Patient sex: M
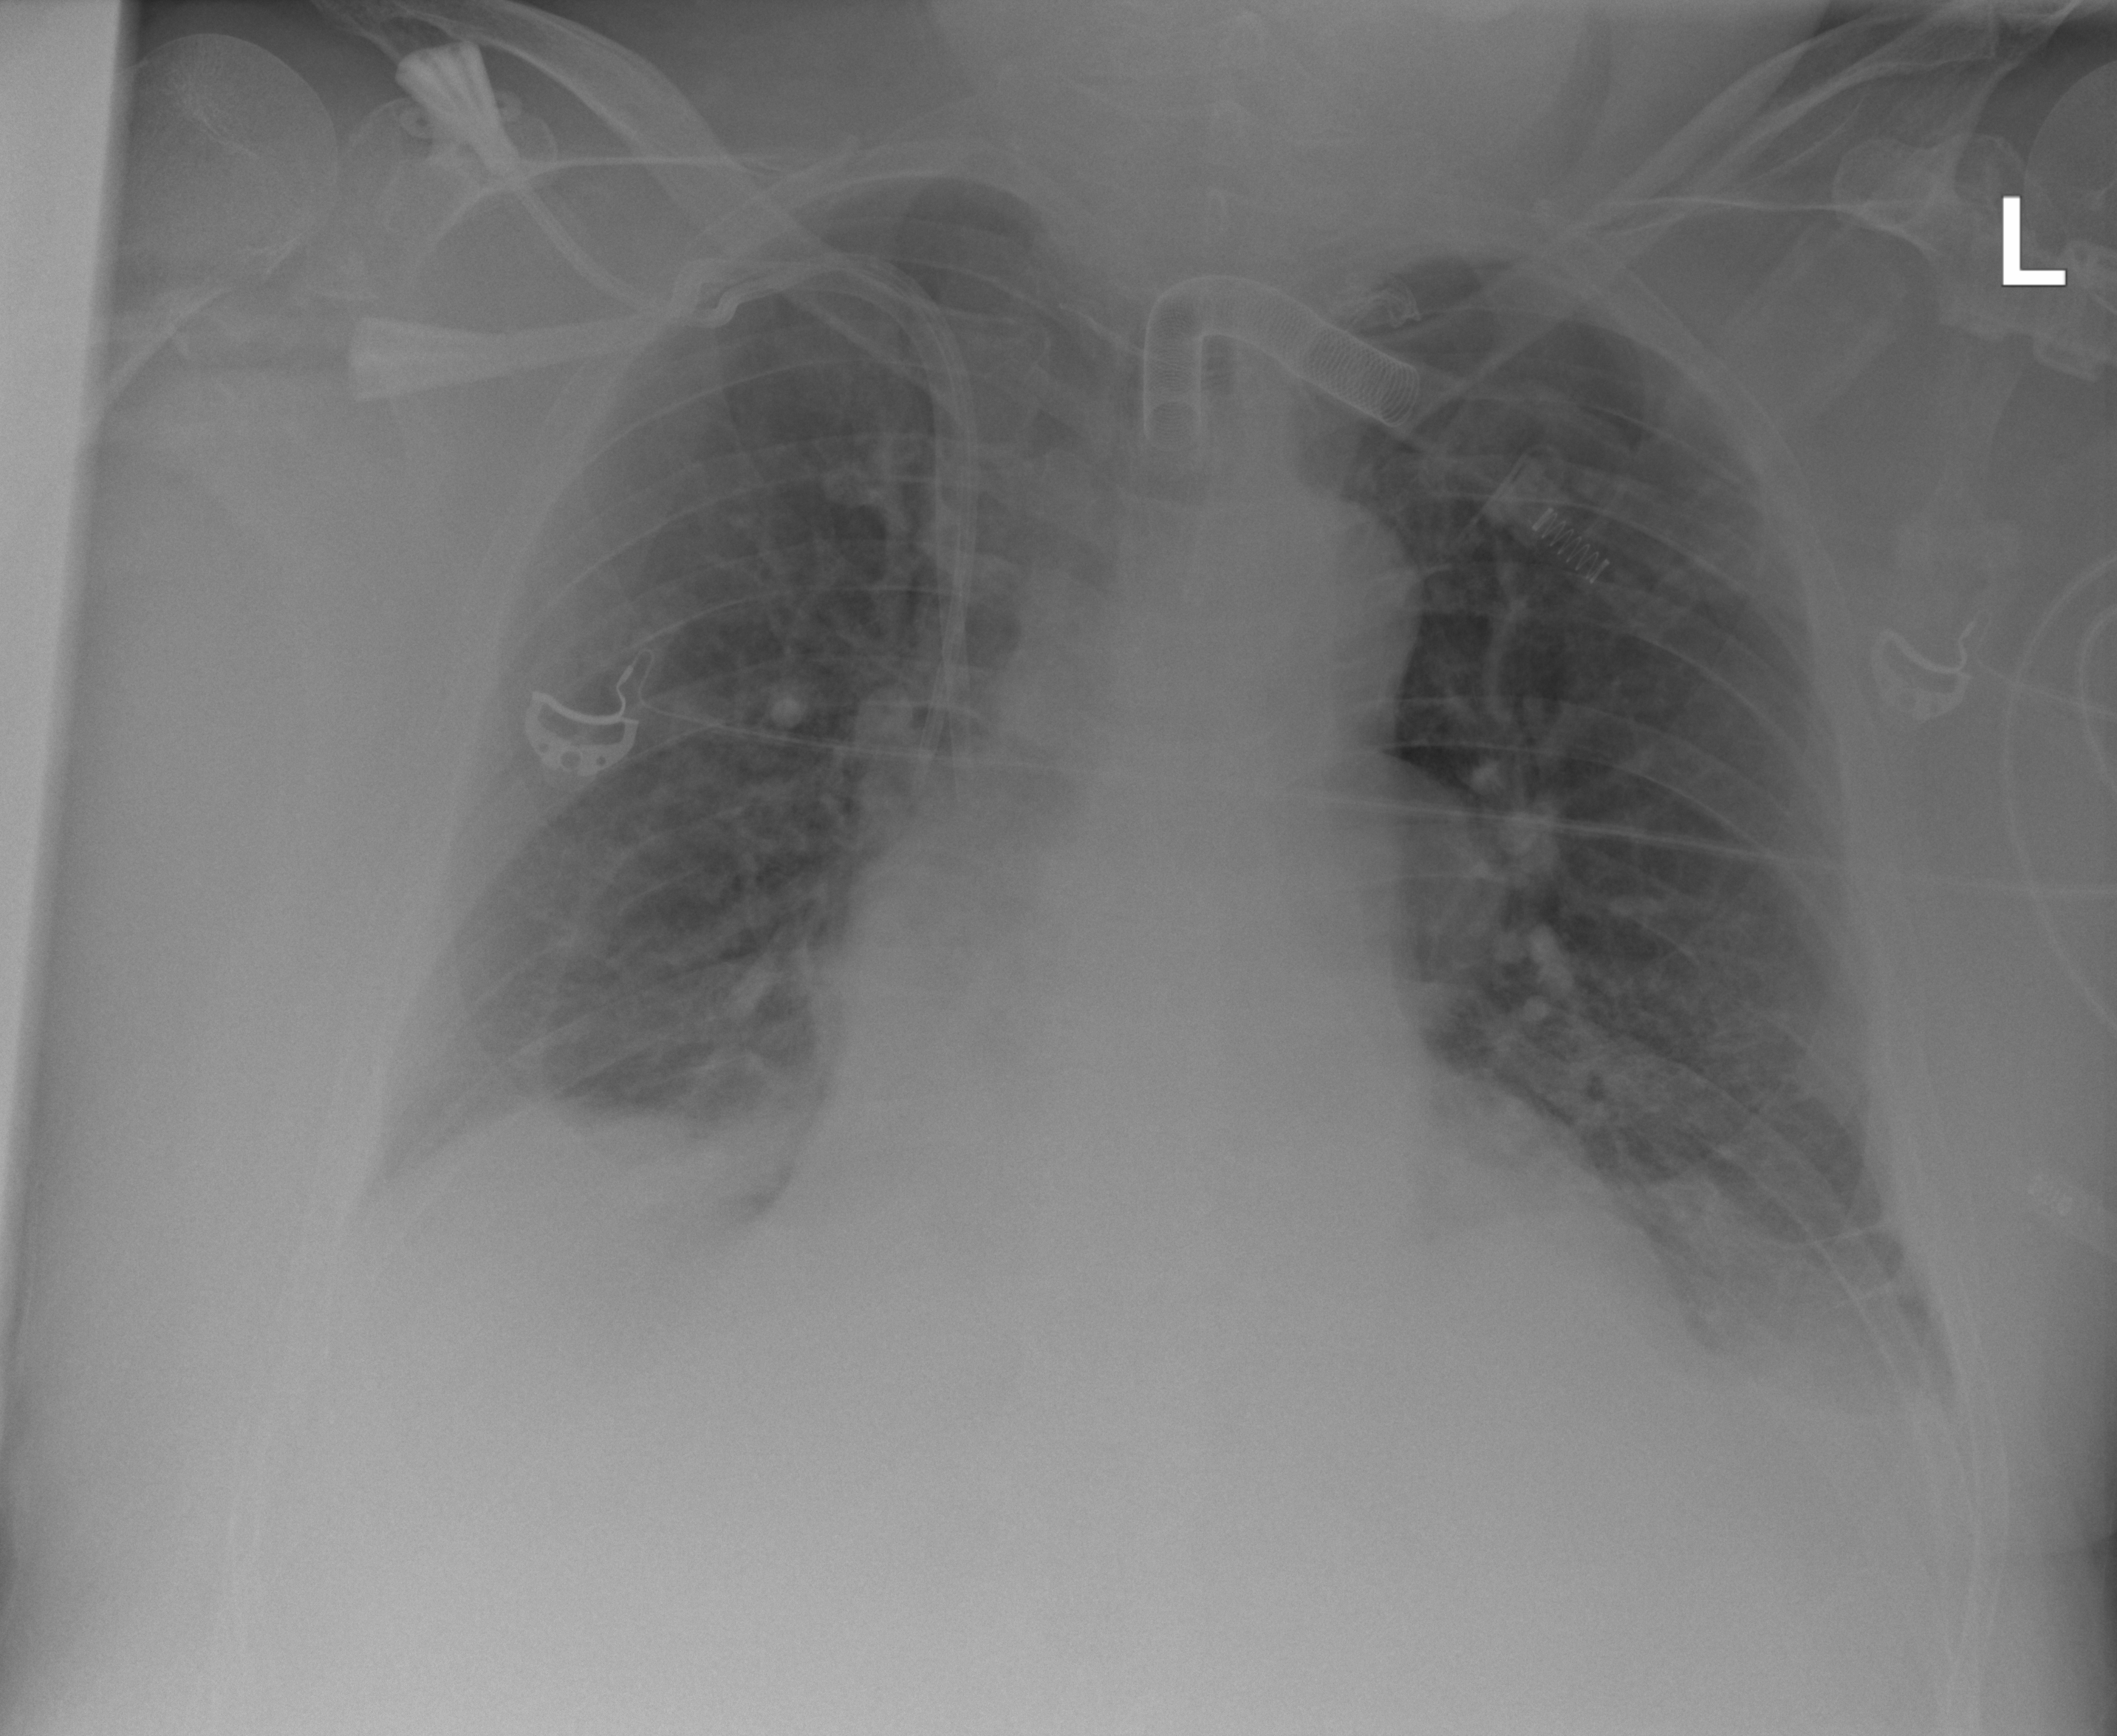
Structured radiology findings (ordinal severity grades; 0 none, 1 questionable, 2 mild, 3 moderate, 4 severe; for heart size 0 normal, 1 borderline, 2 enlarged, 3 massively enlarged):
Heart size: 2
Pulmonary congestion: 2
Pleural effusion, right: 2
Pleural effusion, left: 2
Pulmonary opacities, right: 0
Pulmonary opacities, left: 0
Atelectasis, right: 2
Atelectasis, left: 2